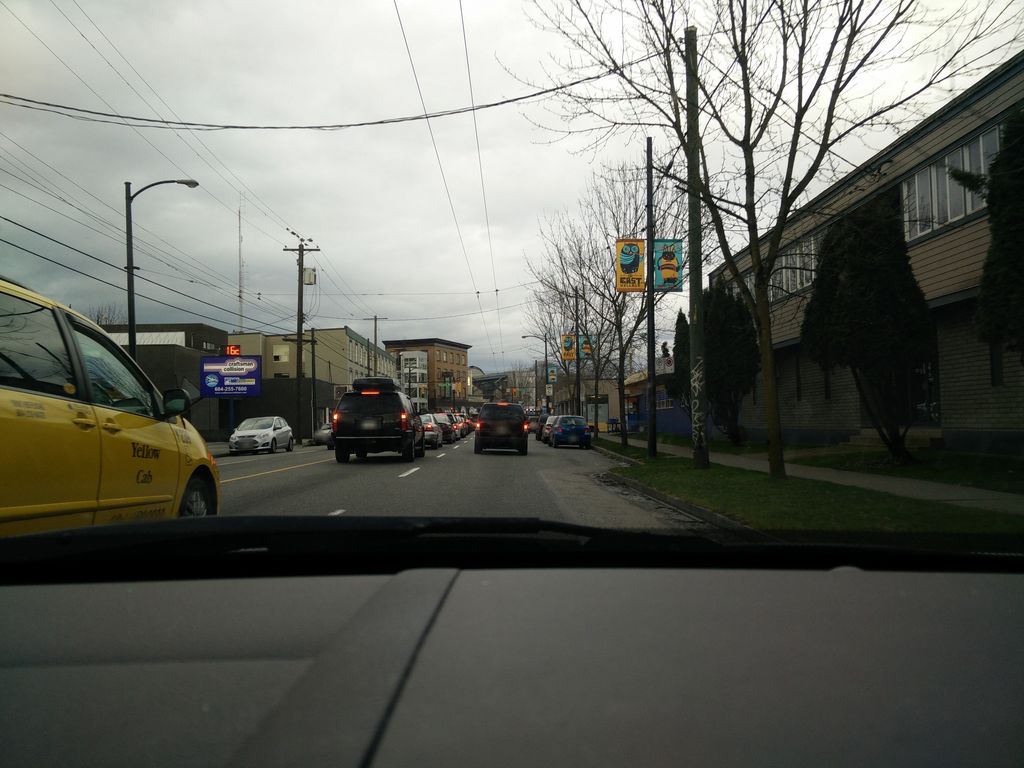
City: vancouver